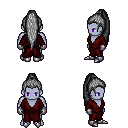
a pixel art fantasy rpg character, male body template, dark elf, purple skin, red robe, metal pants, gray extra-long topknot hairstyle, metal gloves, metal boots, four views (front, back, left, right), 2x2 character sprite sheet, small pixel art, hard edges, no anti-aliasing